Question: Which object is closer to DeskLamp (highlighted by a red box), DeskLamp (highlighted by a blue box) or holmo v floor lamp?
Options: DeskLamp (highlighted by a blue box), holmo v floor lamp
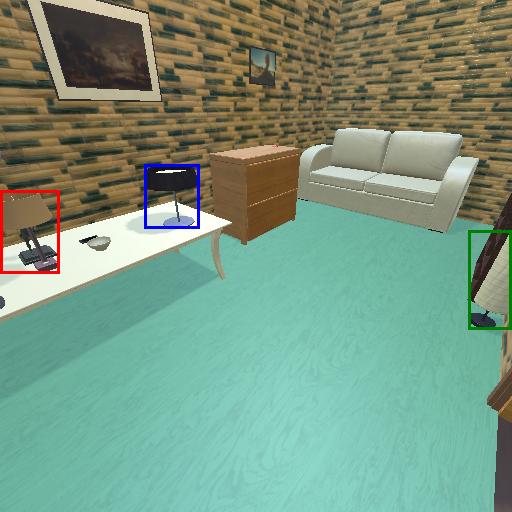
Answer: DeskLamp (highlighted by a blue box)